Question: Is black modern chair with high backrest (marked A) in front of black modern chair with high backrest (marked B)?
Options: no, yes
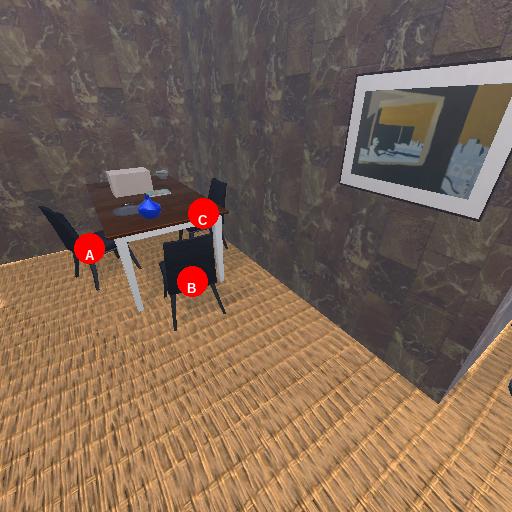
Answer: no